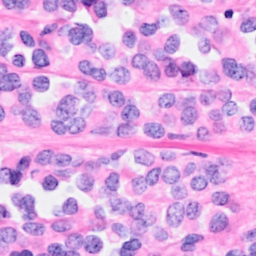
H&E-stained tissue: Breast